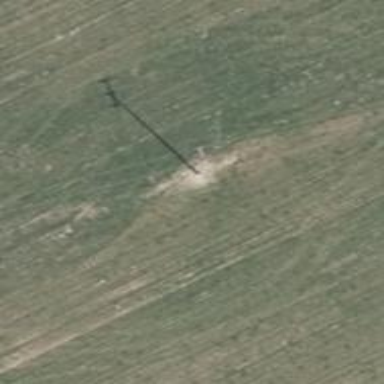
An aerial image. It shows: Minor power line with 3 cables.